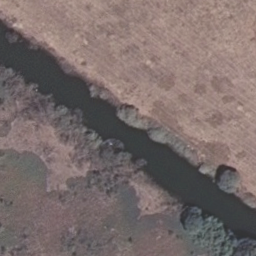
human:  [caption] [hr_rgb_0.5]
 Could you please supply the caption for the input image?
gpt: A river go through a desolate land only with plants on the banks .

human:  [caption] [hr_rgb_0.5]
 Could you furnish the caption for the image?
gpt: Green plants flourish only on the banks of the river .

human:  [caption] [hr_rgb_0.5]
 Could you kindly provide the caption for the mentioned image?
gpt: It is a river with some plants on both banks of the river .

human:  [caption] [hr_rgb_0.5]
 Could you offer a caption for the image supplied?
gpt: A river go through a desolate land only with plants on the banks of the river .

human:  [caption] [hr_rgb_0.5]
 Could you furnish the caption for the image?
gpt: A river go through a desolate land .